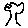
Label: tree